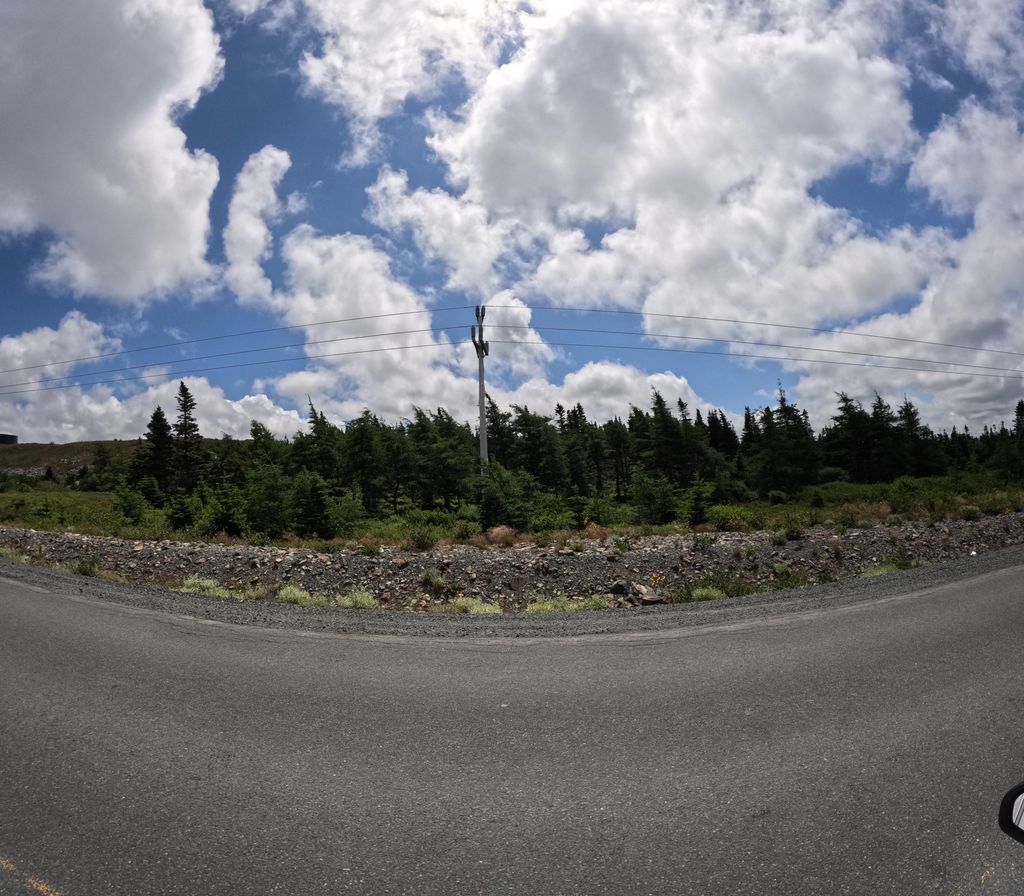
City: st_johns